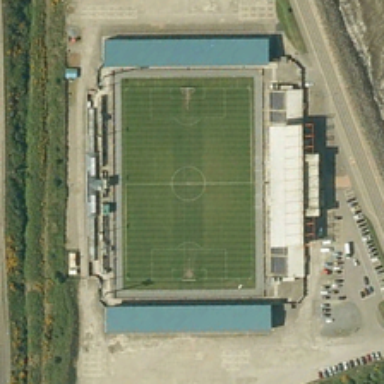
A football field is near a road .